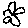
Label: flower